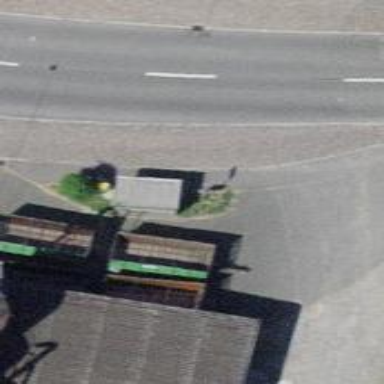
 serving as platform for public transportation."